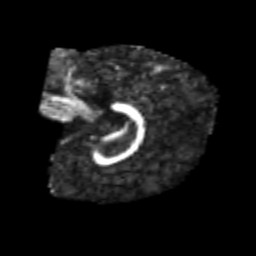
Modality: FA
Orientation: sagittal
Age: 6
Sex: male
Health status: healthy